Field crop: maize
Growth stage: 2
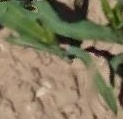
Species: maize